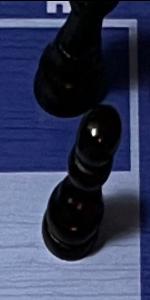
Label: Pawn_Black